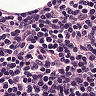
Metastatic tissue present: no